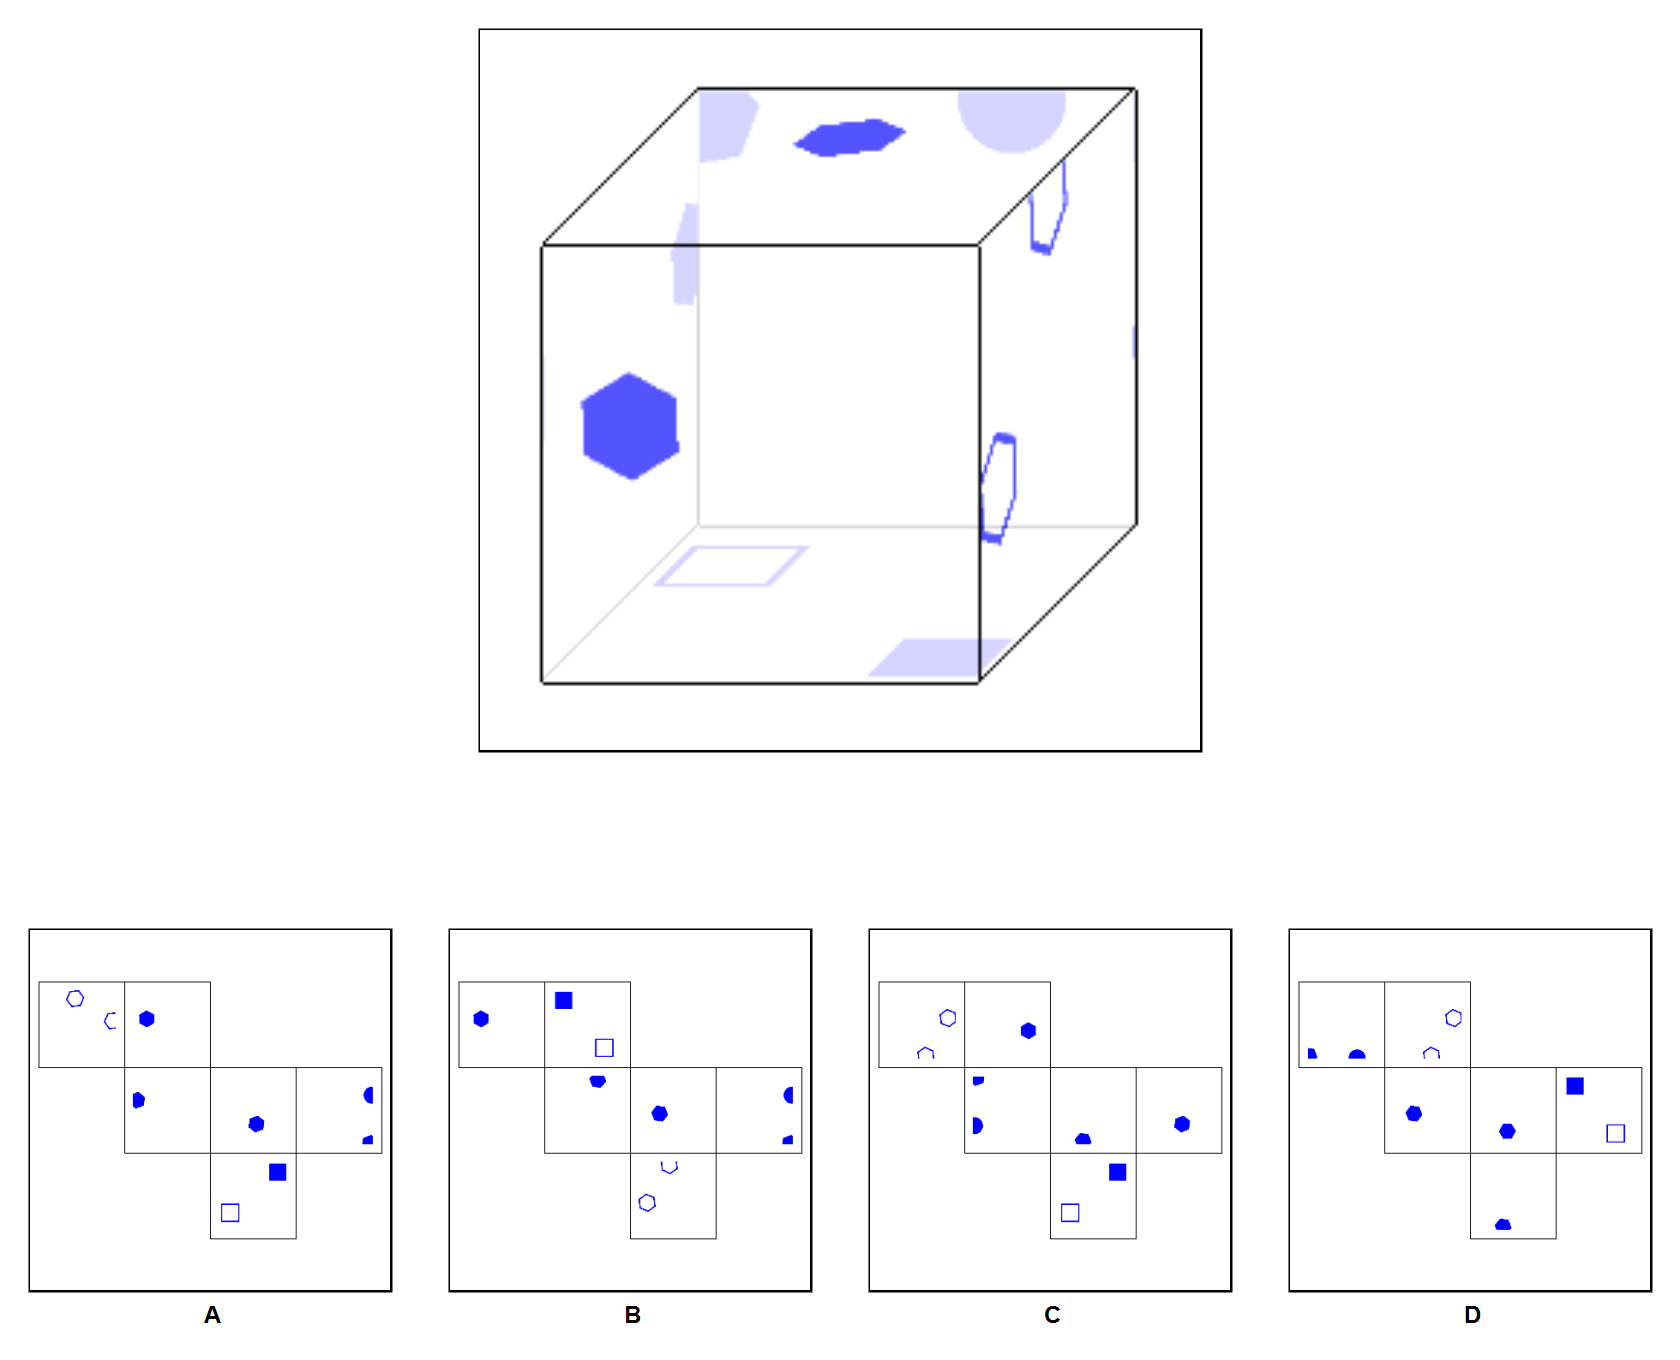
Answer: D